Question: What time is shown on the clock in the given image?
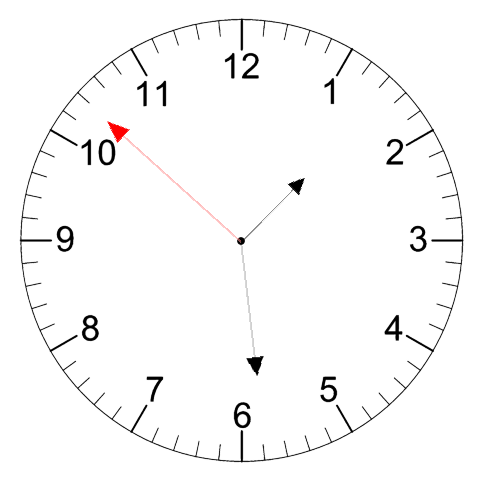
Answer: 01:28:52